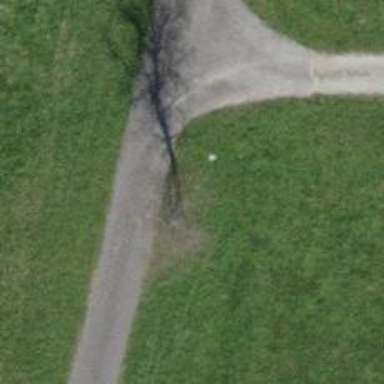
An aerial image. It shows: Single tag "natural: tree."